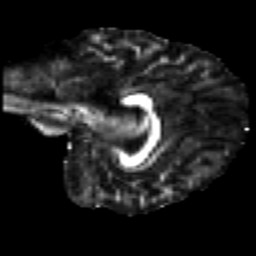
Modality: FA
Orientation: sagittal
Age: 21
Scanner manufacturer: siemens
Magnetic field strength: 3 T
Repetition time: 2.2 s
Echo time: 0.084 s